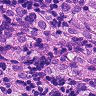
Metastatic tissue present: yes